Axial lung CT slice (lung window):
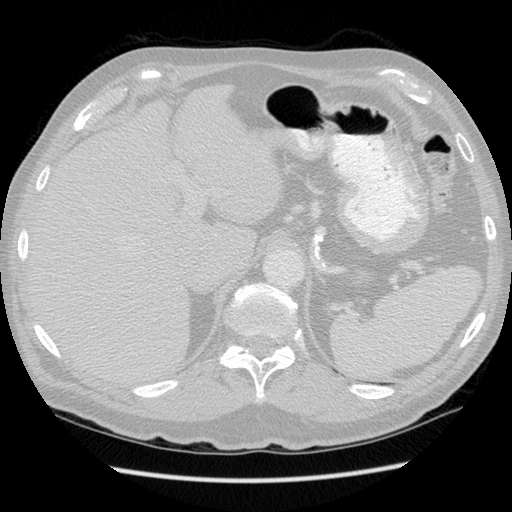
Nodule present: no